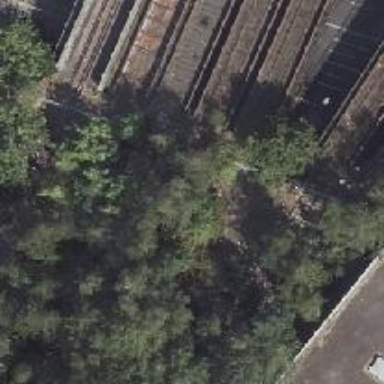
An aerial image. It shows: Abandoned railway.